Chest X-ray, AP view. Patient: 45 years old, sex F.
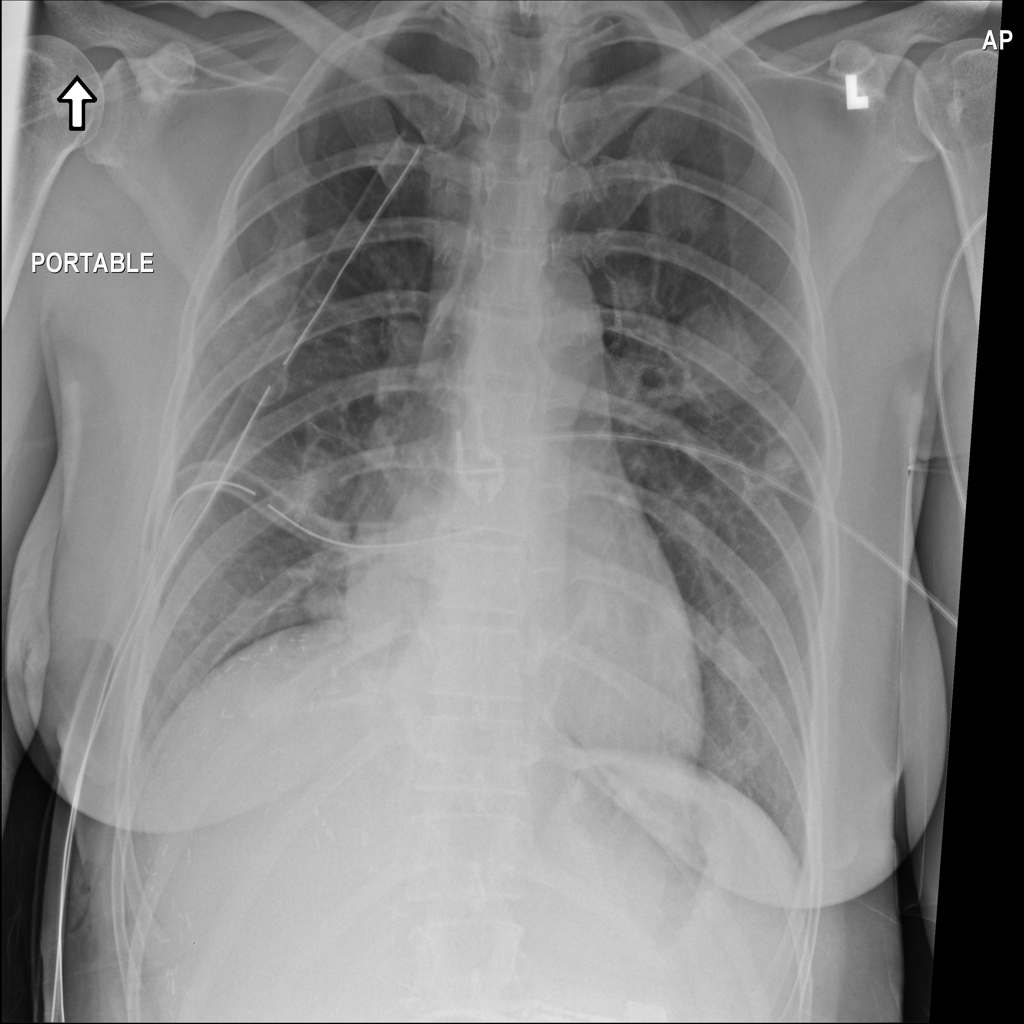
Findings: No Finding